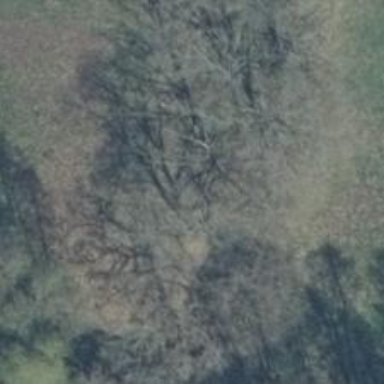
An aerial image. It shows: Row of trees in natural setting.